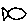
Label: fish